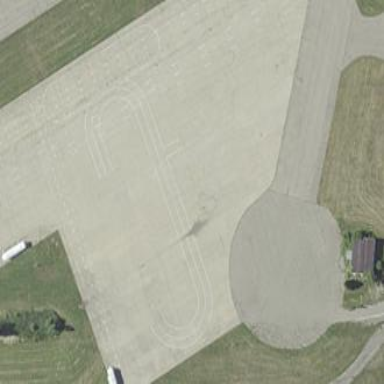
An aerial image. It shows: Apron at the airport.